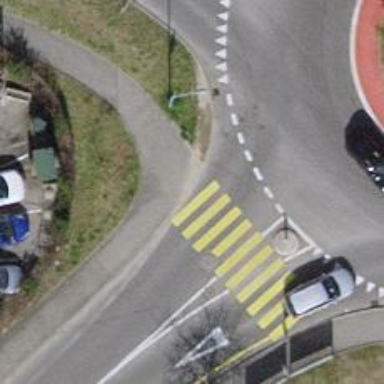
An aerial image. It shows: Kerb serving as barrier.